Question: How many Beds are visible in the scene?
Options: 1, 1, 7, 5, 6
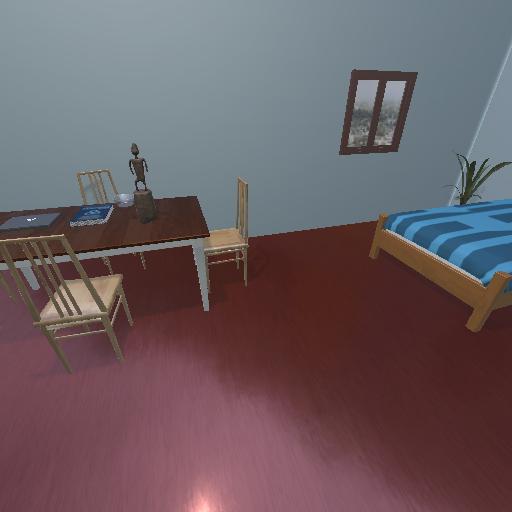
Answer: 1